Field crop: maize
Growth stage: 2
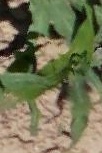
Species: maize